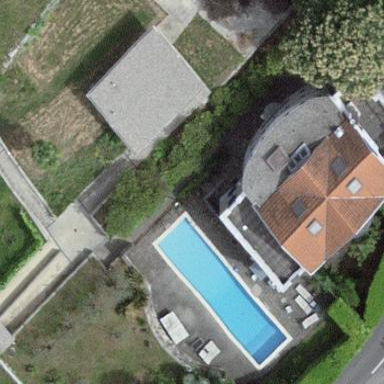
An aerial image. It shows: Swimming pool located in leisure land.